Aerial crown-view tile of a tropical tree (Barro Colorado Island, Panama), acquired 20241014:
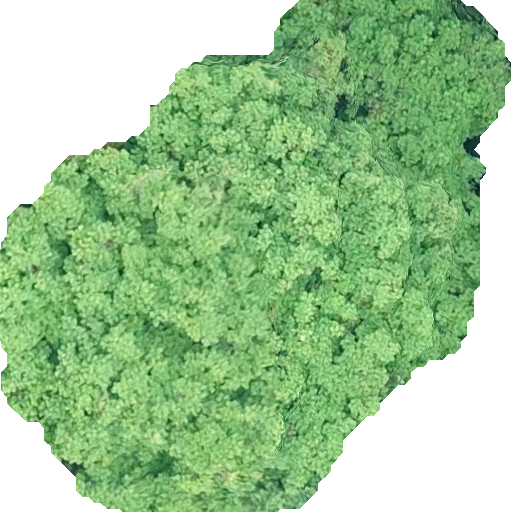
Species: Tachigali panamensis
GBIF accepted scientific name: Tachigali panamensis
Crown area: 298.84 m²